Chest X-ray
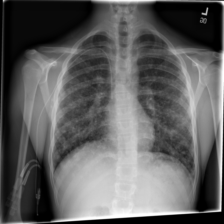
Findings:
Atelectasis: negative
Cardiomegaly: negative
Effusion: negative
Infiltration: negative
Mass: negative
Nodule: negative
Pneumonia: negative
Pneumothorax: negative
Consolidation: negative
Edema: negative
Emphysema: negative
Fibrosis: negative
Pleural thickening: negative
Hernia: negative